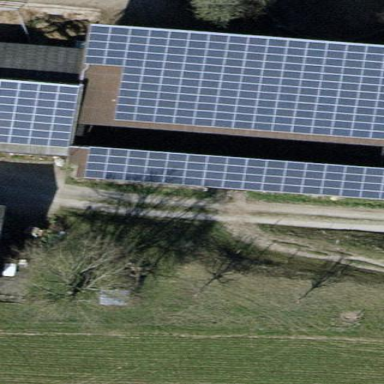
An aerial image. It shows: Gabled roof on farm auxiliary building.